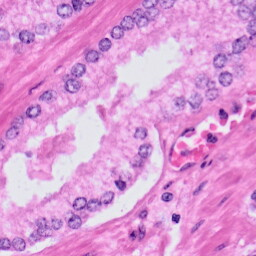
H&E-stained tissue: Prostate